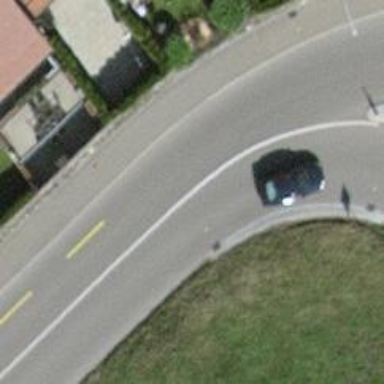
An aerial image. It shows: Tertiary road with asphalt surface and sidewalk on the left.